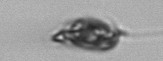
Label: Prorocentrum_triestinum